【题型】解答题　【知识点】平面几何　【难度】easy
如图，$\odot O$ 是 $\triangle ABD$ 的外接圆，$AB$ 是 $\odot O$ 的直径，$C$ 是 $AB$ 延长线上一点，$\angle EDB$ 在 $\odot O$ 上，连接 $DC$，若 $\angle DEB = \angle CDB$.

(1) 判断 $CD$ 与 $\odot O$ 的位置关系，并说明理由

(2) 若 $AB = 20$，$BD = DE = 4\sqrt{5}$，求 $BE$ 的长
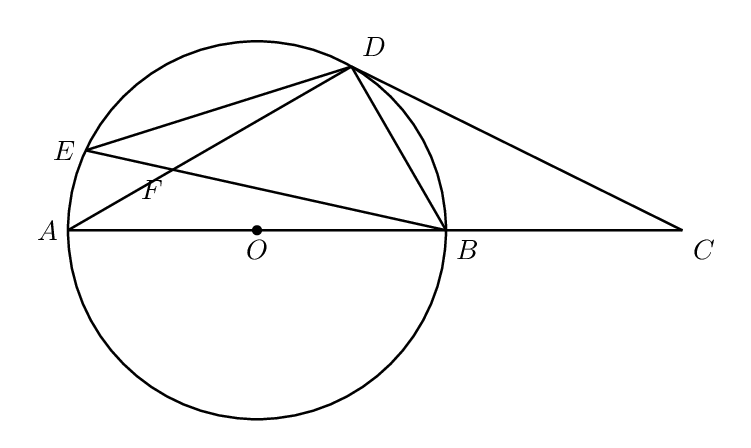
【解答】
【详解】（1）解：$CD$ 与 $\odot O$ 相切，理由如下：

如图所示，连接 $OD$，

$\because AB$ 是 $\odot O$ 的直径，

$\therefore \angle ADB = 90^\circ$，

$\therefore \angle A + \angle OBD = 90^\circ$，

$\because OD = OB$，

$\therefore \angle ODB = \angle OBD$，

$\because \angle A = \angle DEB$，$\angle DEB = \angle CDB$，

$\therefore \angle A = \angle CDB$，

$\therefore \angle ODB + \angle BDC = 90^\circ$，

即 $\angle ODC = 90^\circ$，

$\therefore OD \perp CD$，

$\therefore CD$ 为 $\odot O$ 切线，即 $CD$ 与 $\odot O$ 相切。

（2）解：如图所示，设 $OD$ 交 $BE$ 于点 $H$，

$\because BD = DE$，

$\therefore \overset{\frown}{BD} = \overset{\frown}{DE}$，

$\therefore OD \perp BE$，$BH = EH = \frac{1}{2}BE$，

$\because AB = 20$，

$\therefore OB = OD = 10$，

设 $OH = x$，则 $DH = 10 - x$，

在 $\text{Rt}\triangle BHD$ 和 $\text{Rt}\triangle BHO$ 中，由勾股定理得，

$BH^2 = BD^2 - DH^2$，$BH^2 = OB^2 - OH^2$，

$\therefore BD^2 - DH^2 = OB^2 - OH^2$，

$\therefore (4\sqrt{5})^2 - (10 - x)^2 = 10^2 - x^2$，

解得 $x = 6$，

$\therefore OH = 6$，

$\therefore BH = \sqrt{OB^2 - OH^2} = 8$，

$\therefore BE = 2BH = 16$.
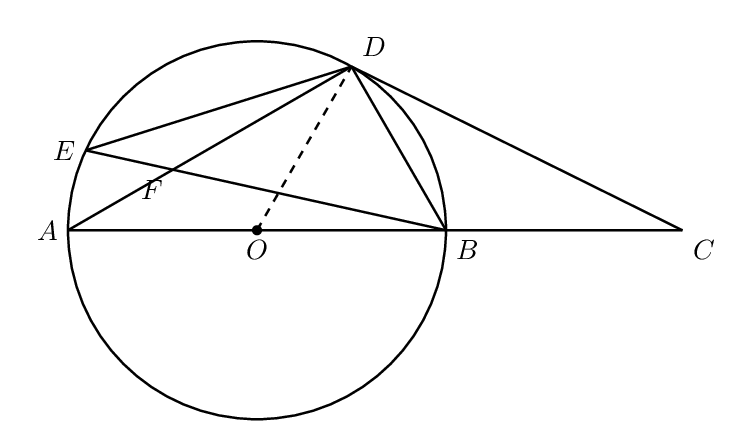
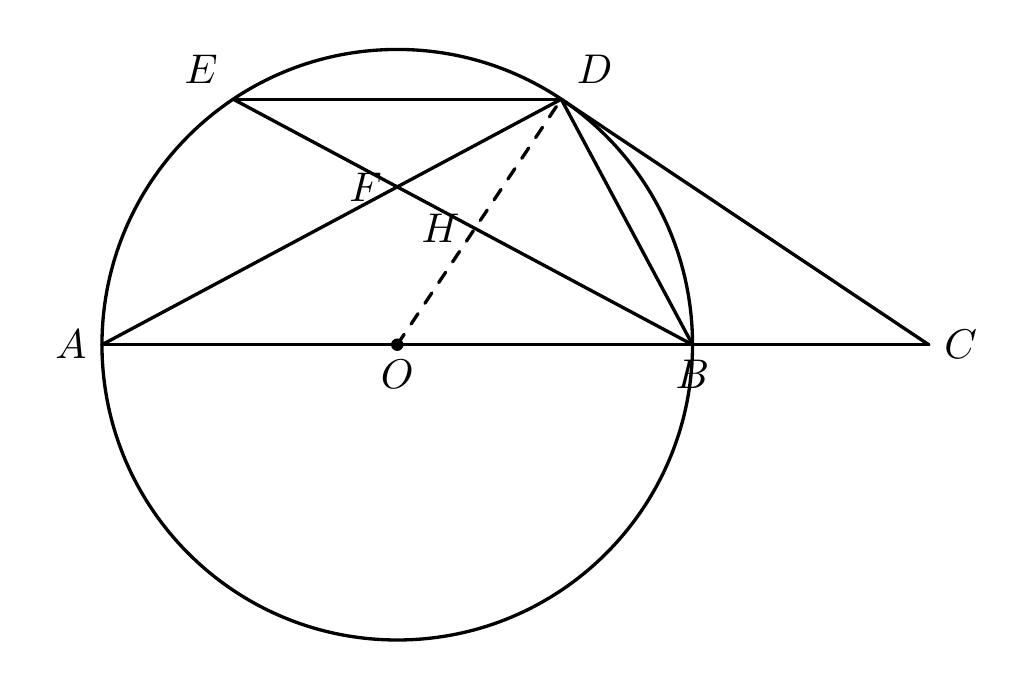